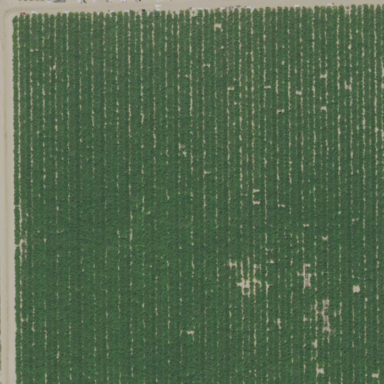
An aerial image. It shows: Almond orchard with rows of almond trees.